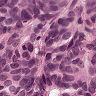
Metastatic tissue present: yes